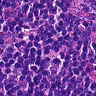
Metastatic tissue present: no